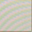
Piece: xx